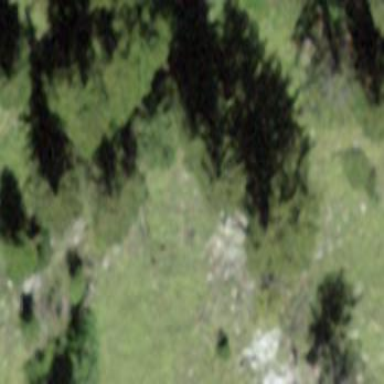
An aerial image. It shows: Forest area.